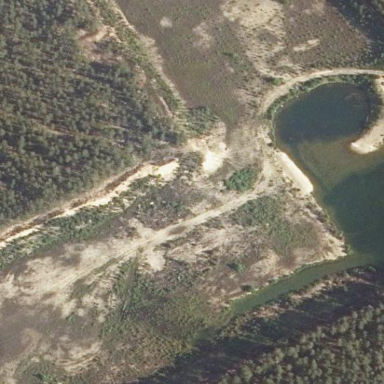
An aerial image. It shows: Quarry area with sandy natural surroundings.